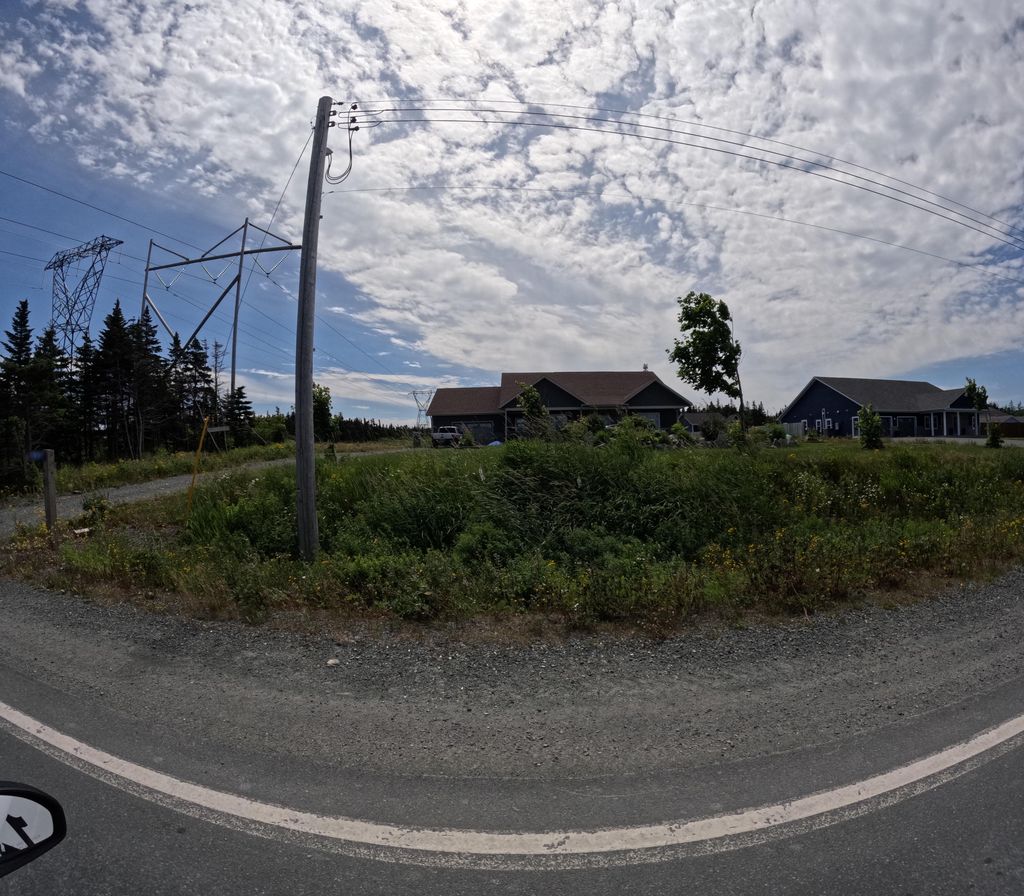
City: st_johns